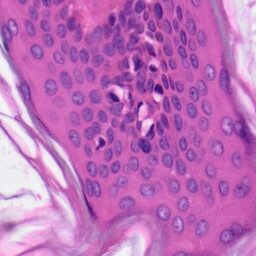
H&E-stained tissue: Skin